Question: I am currently developing project using C# MVC and entity framework, I want to use the entity framework in other modules ,
i.e security module , Utility module ,
i want to call the db using the entity frame work, how do i do this ?
i am new to this are please explain in detail, idea is to break the project into presentation layer, business layer and data access layer..
i don't know how to archive this.

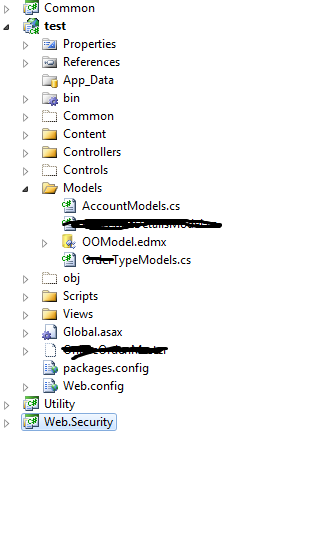
Answer: Try this way,
There are three ways to work around entity framework, Database First, Model First & Code First.
Database First: If you already have database, then entity framework can generate a data model that consists of classes & properties that correspond to existing database objects such as tables & columns.
The information of database structure, conceptual data model & mapping between them is store in the xml in an .edmx file.
Model First: If you don't have database, you can start creating model using vs entity framework designer. This approach also use the .edmx file.
Code First: In this approach, we don't need .edmx file. Mapping between store schema & conceptual data model is represented by code, handled by code convention & special mapping API.
Here I have used the Database First approach.

In order to use the Dal class lib, add the reference in the business logic layer and initialize the entities class. For example
1. Find the entity framework object.
2. Initialize the entity framework object in other class lib. FrameworkEntities entities = new FrameworkEntities();
Please let me know, if you want to use model first or code first approach.